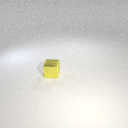
small yellow metal cube